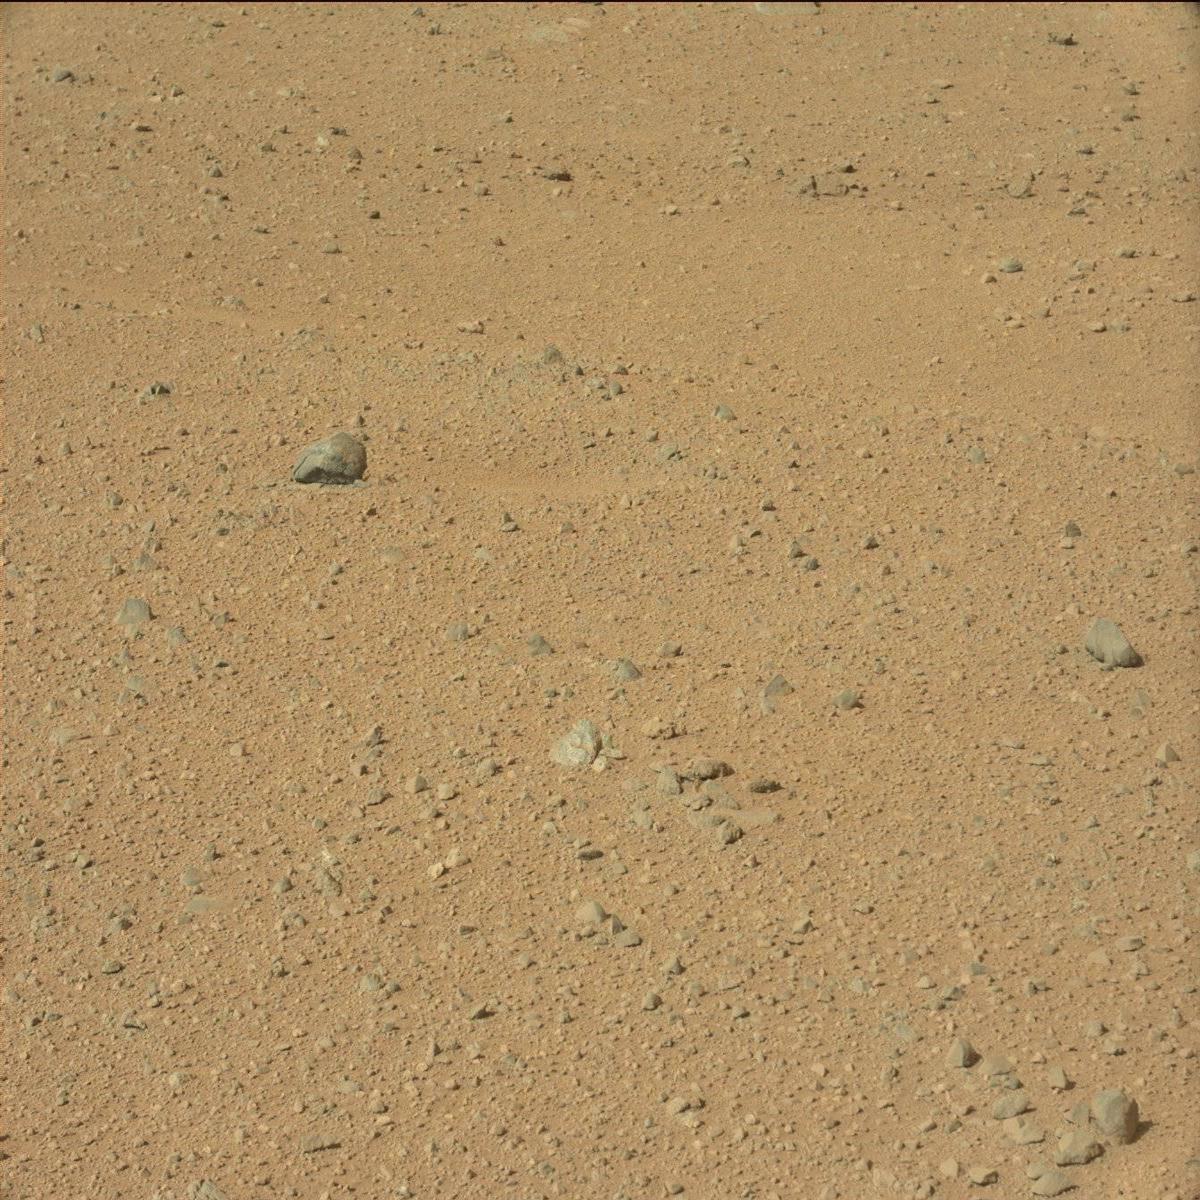
Terrain classes present: Bedrock, Rock, Sand / Soil